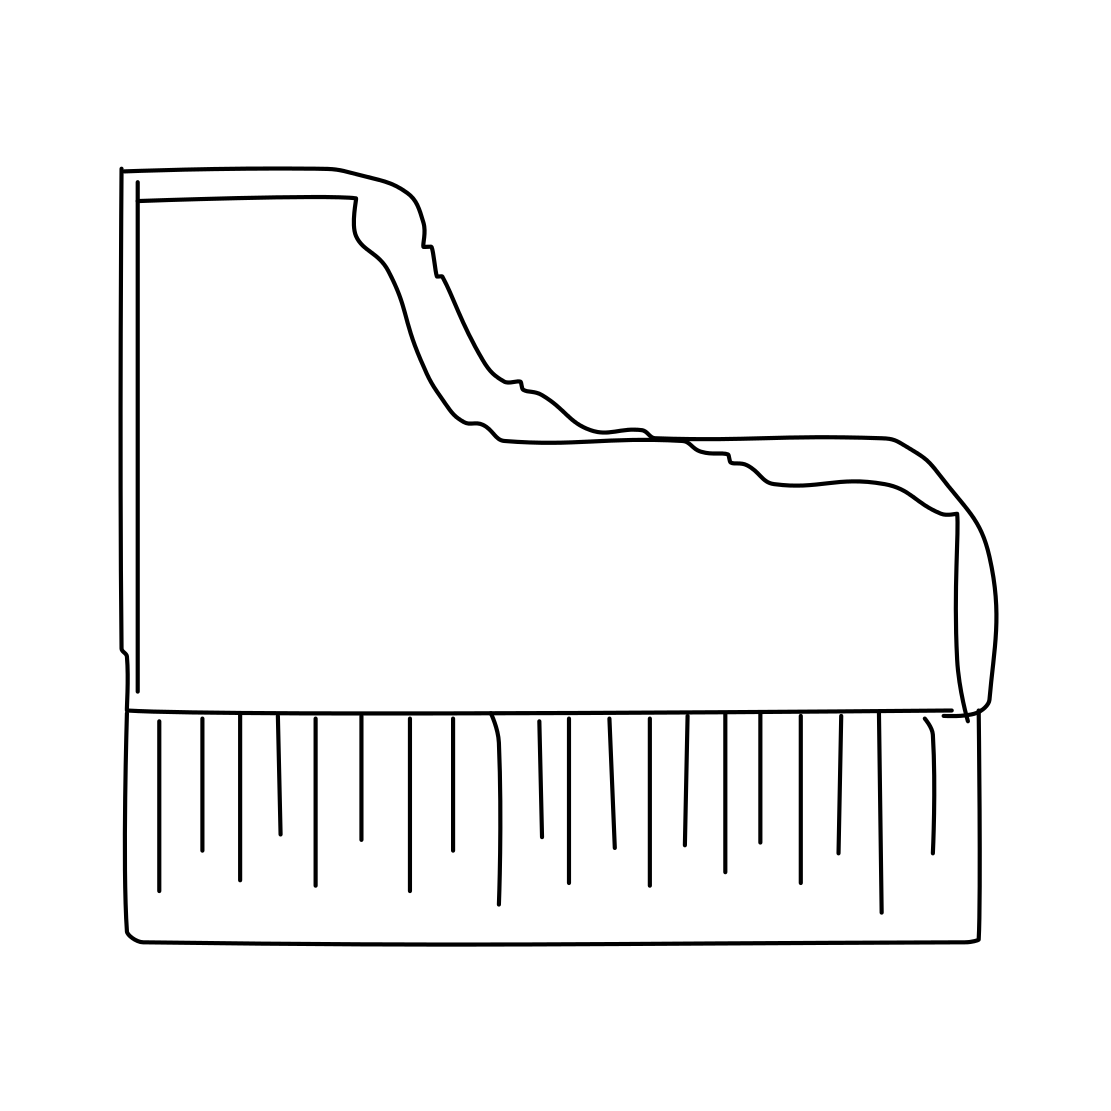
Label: piano